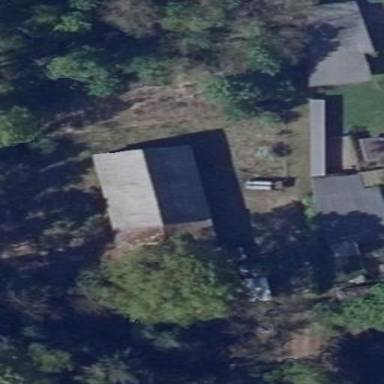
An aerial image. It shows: Rural barn.